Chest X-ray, PA view. Patient: 49 years old, sex M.
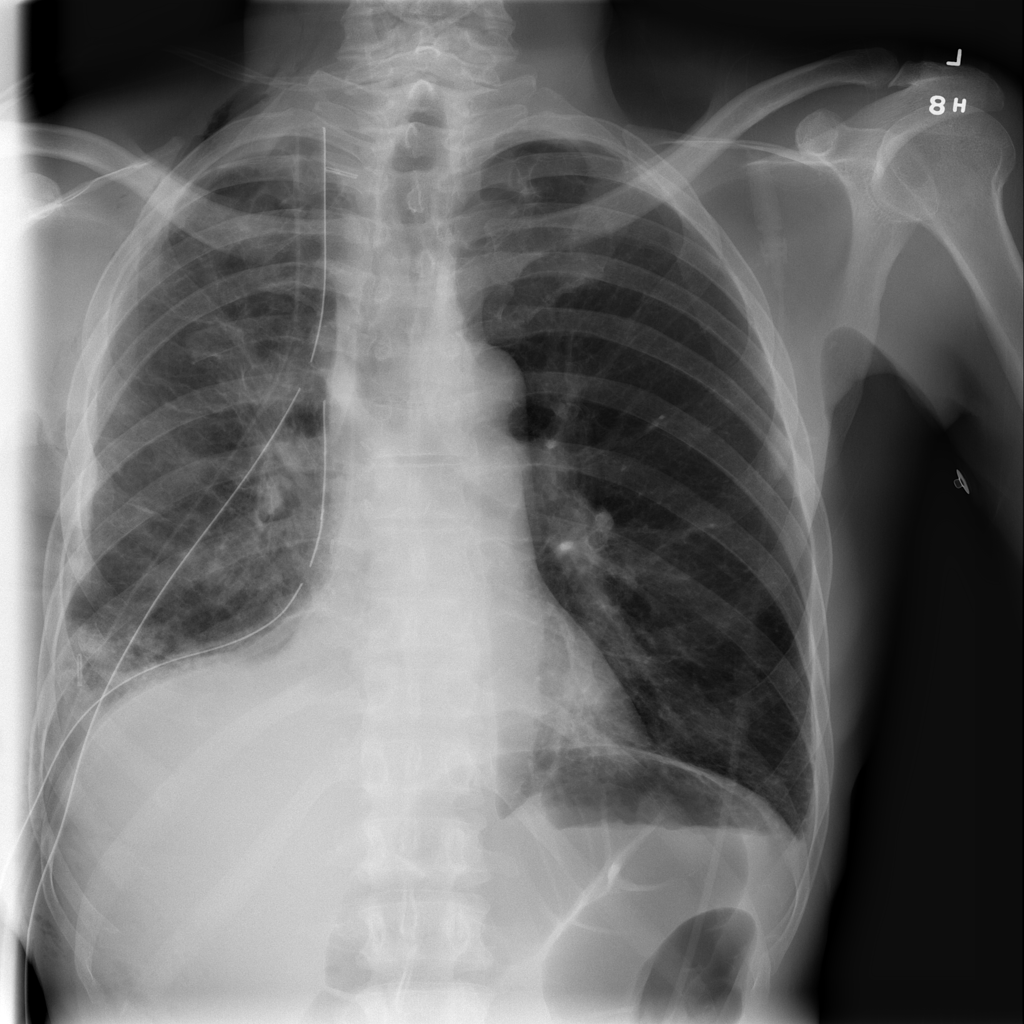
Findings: Emphysema, Pleural_Thickening